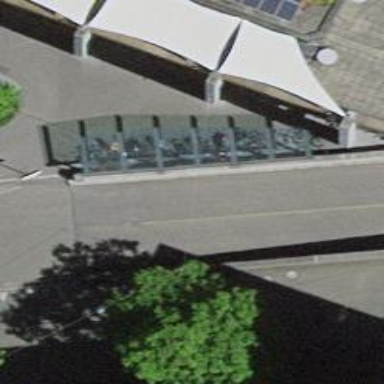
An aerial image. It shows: Bicycle parking shed.